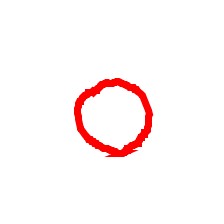
Shape: circle